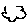
Label: cloud